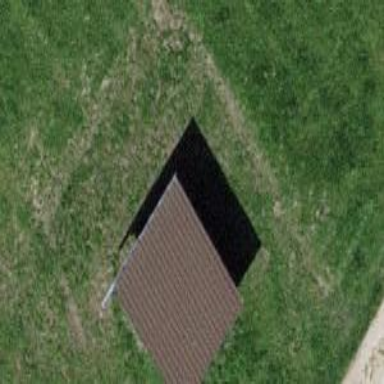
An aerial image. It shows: View of roof of building.